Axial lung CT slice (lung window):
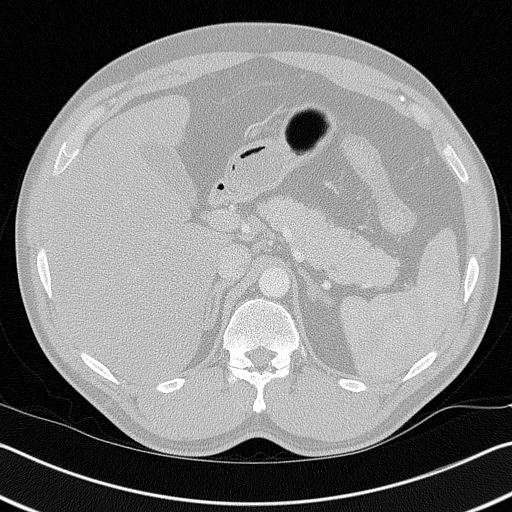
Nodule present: no